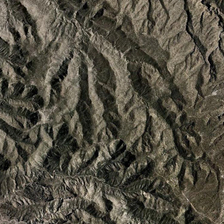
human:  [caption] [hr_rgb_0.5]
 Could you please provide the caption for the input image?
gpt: it is a piece of irregular khaki mountain .

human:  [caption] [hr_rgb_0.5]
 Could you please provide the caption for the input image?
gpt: the yellow mountain is a piece of water wet .

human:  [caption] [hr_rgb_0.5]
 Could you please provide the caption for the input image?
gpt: it is a piece of irregular khaki mountain .

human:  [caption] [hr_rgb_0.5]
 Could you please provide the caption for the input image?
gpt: the rugged mountains are in an unbroken line .

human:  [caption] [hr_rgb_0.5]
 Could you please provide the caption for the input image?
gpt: the yellow mountain is a piece of water wet .